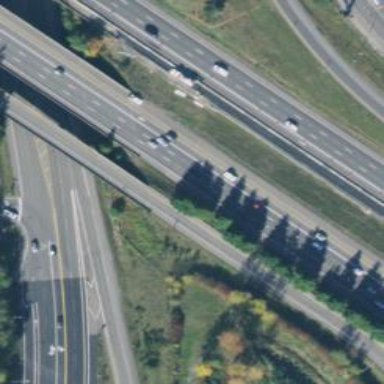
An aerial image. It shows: Bridge over motorway.